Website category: auto
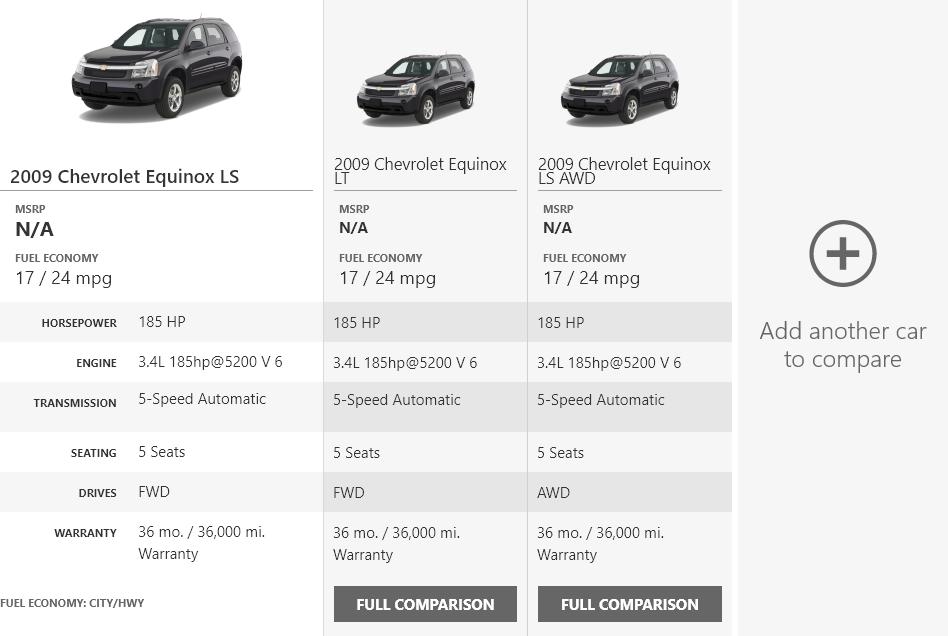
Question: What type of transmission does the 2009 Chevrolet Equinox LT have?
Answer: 5-Speed Automatic

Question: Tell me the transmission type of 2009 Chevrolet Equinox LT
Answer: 5-Speed Automatic

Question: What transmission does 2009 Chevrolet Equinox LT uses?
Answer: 5-Speed Automatic

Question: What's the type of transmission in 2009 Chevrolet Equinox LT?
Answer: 5-Speed Automatic

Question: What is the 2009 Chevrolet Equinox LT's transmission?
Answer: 5-Speed Automatic

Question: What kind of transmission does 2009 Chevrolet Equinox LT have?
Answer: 5-Speed Automatic

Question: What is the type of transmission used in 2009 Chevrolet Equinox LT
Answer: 5-Speed Automatic

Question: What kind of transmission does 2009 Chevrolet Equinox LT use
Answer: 5-Speed Automatic

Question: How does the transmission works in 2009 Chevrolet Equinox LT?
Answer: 5-Speed Automatic

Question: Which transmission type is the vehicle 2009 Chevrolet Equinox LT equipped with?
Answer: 5-Speed Automatic

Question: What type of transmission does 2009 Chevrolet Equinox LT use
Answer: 5-Speed Automatic

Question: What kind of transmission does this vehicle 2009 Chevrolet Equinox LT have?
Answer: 5-Speed Automatic

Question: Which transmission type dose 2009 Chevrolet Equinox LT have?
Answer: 5-Speed Automatic

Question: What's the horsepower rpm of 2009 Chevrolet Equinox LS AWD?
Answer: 185 HP

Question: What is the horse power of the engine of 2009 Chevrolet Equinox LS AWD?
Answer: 185 HP

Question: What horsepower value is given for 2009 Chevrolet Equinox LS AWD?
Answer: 185 HP

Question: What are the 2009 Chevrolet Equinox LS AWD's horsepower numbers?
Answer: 185 HP

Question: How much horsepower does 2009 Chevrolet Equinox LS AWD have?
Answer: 185 HP

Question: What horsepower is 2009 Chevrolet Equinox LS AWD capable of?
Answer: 185 HP

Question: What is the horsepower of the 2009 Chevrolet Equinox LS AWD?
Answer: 185 HP

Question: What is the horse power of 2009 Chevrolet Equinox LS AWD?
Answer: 185 HP

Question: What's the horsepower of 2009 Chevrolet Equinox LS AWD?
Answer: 185 HP

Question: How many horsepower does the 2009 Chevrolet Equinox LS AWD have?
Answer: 185 HP

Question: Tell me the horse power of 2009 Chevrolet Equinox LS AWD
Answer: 185 HP

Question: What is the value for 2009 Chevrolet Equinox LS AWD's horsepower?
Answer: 185 HP

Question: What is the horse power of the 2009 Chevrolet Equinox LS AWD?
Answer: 185 HP

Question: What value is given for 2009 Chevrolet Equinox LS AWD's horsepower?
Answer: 185 HP

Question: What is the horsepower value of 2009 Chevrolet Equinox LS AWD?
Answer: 185 HP

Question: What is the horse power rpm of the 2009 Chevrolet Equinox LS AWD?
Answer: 185 HP

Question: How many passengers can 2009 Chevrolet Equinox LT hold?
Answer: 5 Seats

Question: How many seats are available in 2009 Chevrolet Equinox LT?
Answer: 5 Seats

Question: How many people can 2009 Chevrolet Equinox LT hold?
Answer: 5 Seats

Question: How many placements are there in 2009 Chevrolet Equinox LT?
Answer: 5 Seats

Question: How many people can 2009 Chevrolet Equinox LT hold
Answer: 5 Seats

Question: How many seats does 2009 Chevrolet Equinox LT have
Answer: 5 Seats

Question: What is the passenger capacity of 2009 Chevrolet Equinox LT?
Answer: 5 Seats

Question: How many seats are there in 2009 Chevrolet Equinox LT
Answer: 5 Seats

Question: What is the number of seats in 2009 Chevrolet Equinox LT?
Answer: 5 Seats

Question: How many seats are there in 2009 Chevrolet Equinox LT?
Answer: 5 Seats

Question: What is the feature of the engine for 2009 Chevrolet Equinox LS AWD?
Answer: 3.4L 185hp@5200 V 6

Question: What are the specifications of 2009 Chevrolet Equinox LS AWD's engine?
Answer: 3.4L 185hp@5200 V 6

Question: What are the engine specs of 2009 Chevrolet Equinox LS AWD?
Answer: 3.4L 185hp@5200 V 6

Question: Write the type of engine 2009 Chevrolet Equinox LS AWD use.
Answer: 3.4L 185hp@5200 V 6

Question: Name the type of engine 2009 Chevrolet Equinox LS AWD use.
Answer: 3.4L 185hp@5200 V 6

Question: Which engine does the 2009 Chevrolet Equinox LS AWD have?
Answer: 3.4L 185hp@5200 V 6

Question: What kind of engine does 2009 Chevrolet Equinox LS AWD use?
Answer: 3.4L 185hp@5200 V 6

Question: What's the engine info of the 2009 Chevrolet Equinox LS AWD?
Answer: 3.4L 185hp@5200 V 6

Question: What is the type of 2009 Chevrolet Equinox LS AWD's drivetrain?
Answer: AWD

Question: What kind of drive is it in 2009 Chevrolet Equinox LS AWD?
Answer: AWD

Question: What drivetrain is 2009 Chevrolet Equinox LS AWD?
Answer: AWD

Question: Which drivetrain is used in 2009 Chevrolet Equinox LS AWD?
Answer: AWD

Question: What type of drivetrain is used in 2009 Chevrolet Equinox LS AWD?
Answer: AWD

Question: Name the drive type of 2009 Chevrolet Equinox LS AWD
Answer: AWD

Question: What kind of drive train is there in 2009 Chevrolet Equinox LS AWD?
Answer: AWD

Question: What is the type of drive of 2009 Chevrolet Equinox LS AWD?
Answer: AWD

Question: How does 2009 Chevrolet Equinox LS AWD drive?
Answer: AWD

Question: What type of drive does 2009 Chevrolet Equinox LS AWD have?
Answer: AWD

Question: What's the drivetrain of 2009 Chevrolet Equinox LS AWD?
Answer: AWD

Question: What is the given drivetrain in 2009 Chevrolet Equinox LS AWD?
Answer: AWD

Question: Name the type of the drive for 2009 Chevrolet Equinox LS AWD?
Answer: AWD

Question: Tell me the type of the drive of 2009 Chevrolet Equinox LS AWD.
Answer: AWD

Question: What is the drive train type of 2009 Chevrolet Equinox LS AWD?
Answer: AWD

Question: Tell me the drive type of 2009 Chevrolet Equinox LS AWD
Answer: AWD

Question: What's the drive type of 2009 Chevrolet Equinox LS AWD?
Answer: AWD